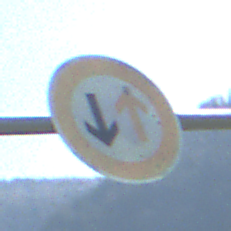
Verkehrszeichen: VorrangDesGegenverkehrs
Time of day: MorningAfternoon
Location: Outdoor (Nature)
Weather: PartlyCloudy
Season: NotSpecified
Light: Natural